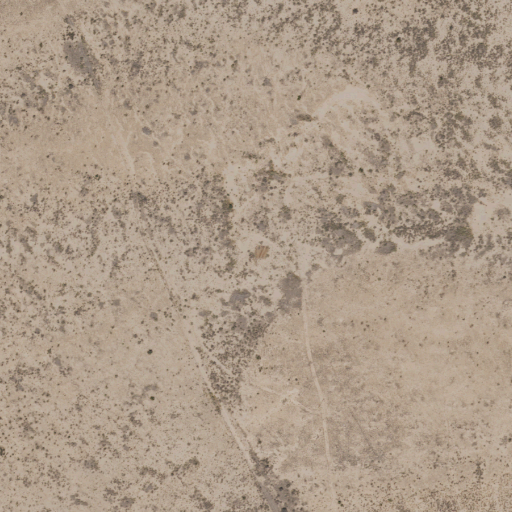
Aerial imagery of valley in Texas named Cave Draw containing shrub and grassland